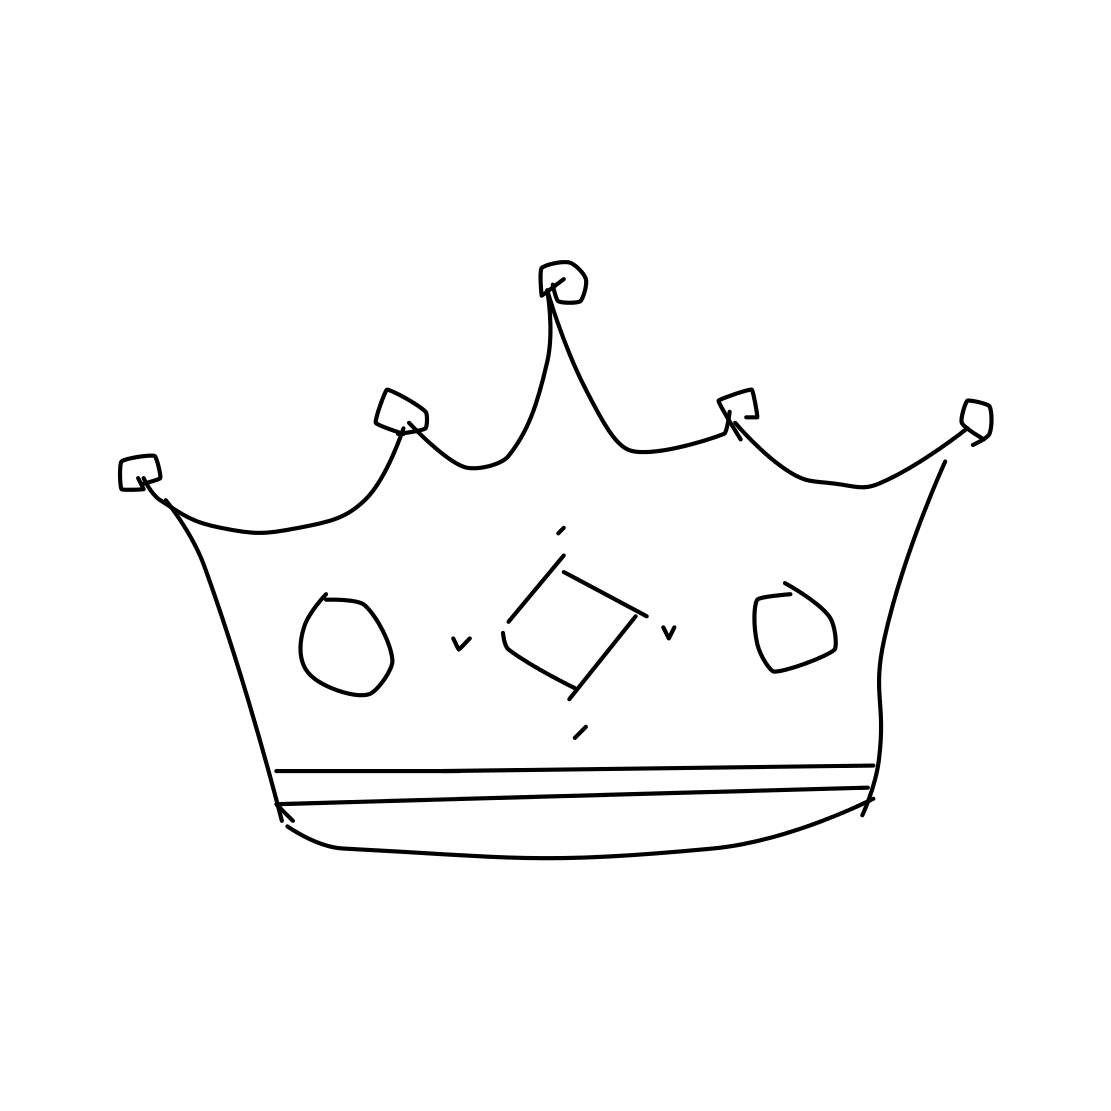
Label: crown